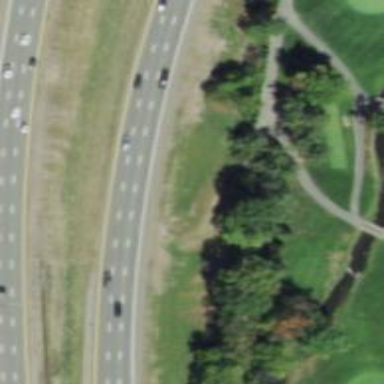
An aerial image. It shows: Urban freeway or expressway.